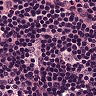
Metastatic tissue present: no